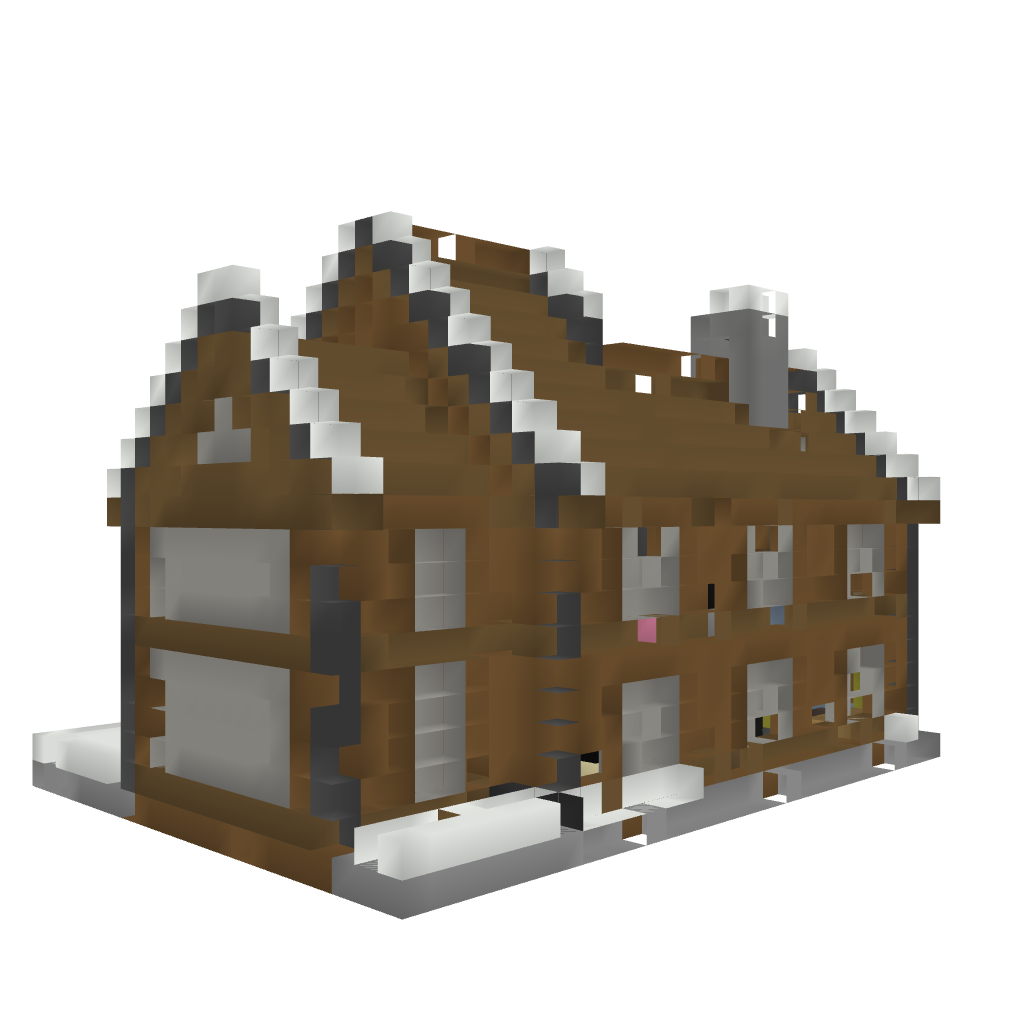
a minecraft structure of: Wood Cottage